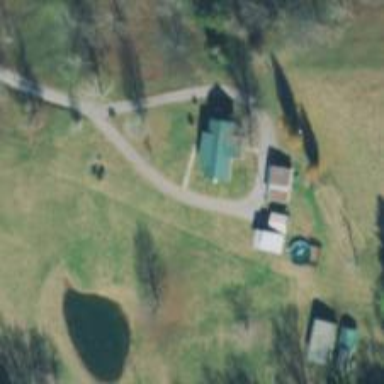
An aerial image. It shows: Driveway leading to service road.